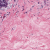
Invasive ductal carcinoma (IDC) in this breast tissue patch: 0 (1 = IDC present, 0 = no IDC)